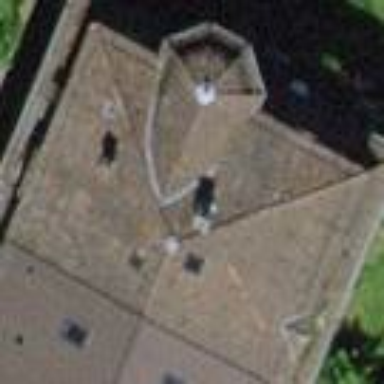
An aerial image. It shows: Residential building with mansard roof made of roof tiles.